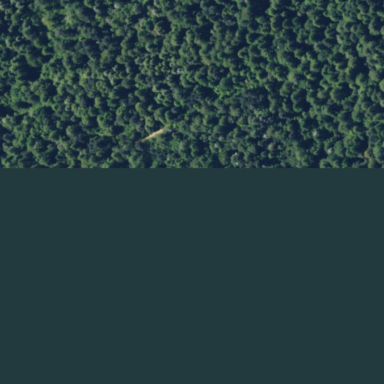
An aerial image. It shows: Forest area.